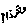
Label: zigzag